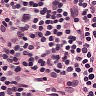
Metastatic tissue present: no